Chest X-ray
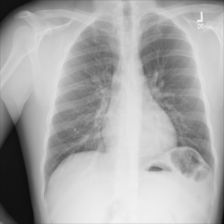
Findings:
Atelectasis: negative
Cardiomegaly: negative
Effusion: negative
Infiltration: negative
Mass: negative
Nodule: negative
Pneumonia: negative
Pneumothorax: negative
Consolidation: negative
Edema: negative
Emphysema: negative
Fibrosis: negative
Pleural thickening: negative
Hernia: negative